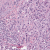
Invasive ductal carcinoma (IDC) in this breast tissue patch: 1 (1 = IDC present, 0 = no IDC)